Field crop: tomato
Growth stage: 2
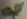
Species: solanum